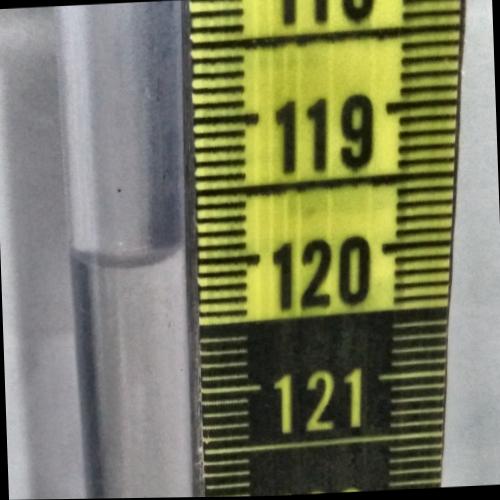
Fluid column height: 120.0 cm